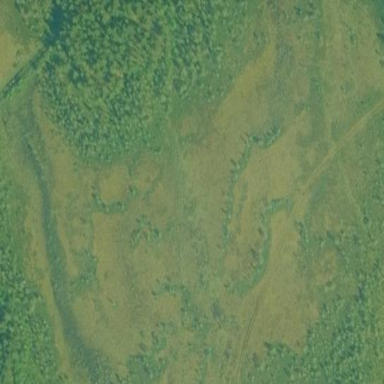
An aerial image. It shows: Bog wetland area.